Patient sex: F
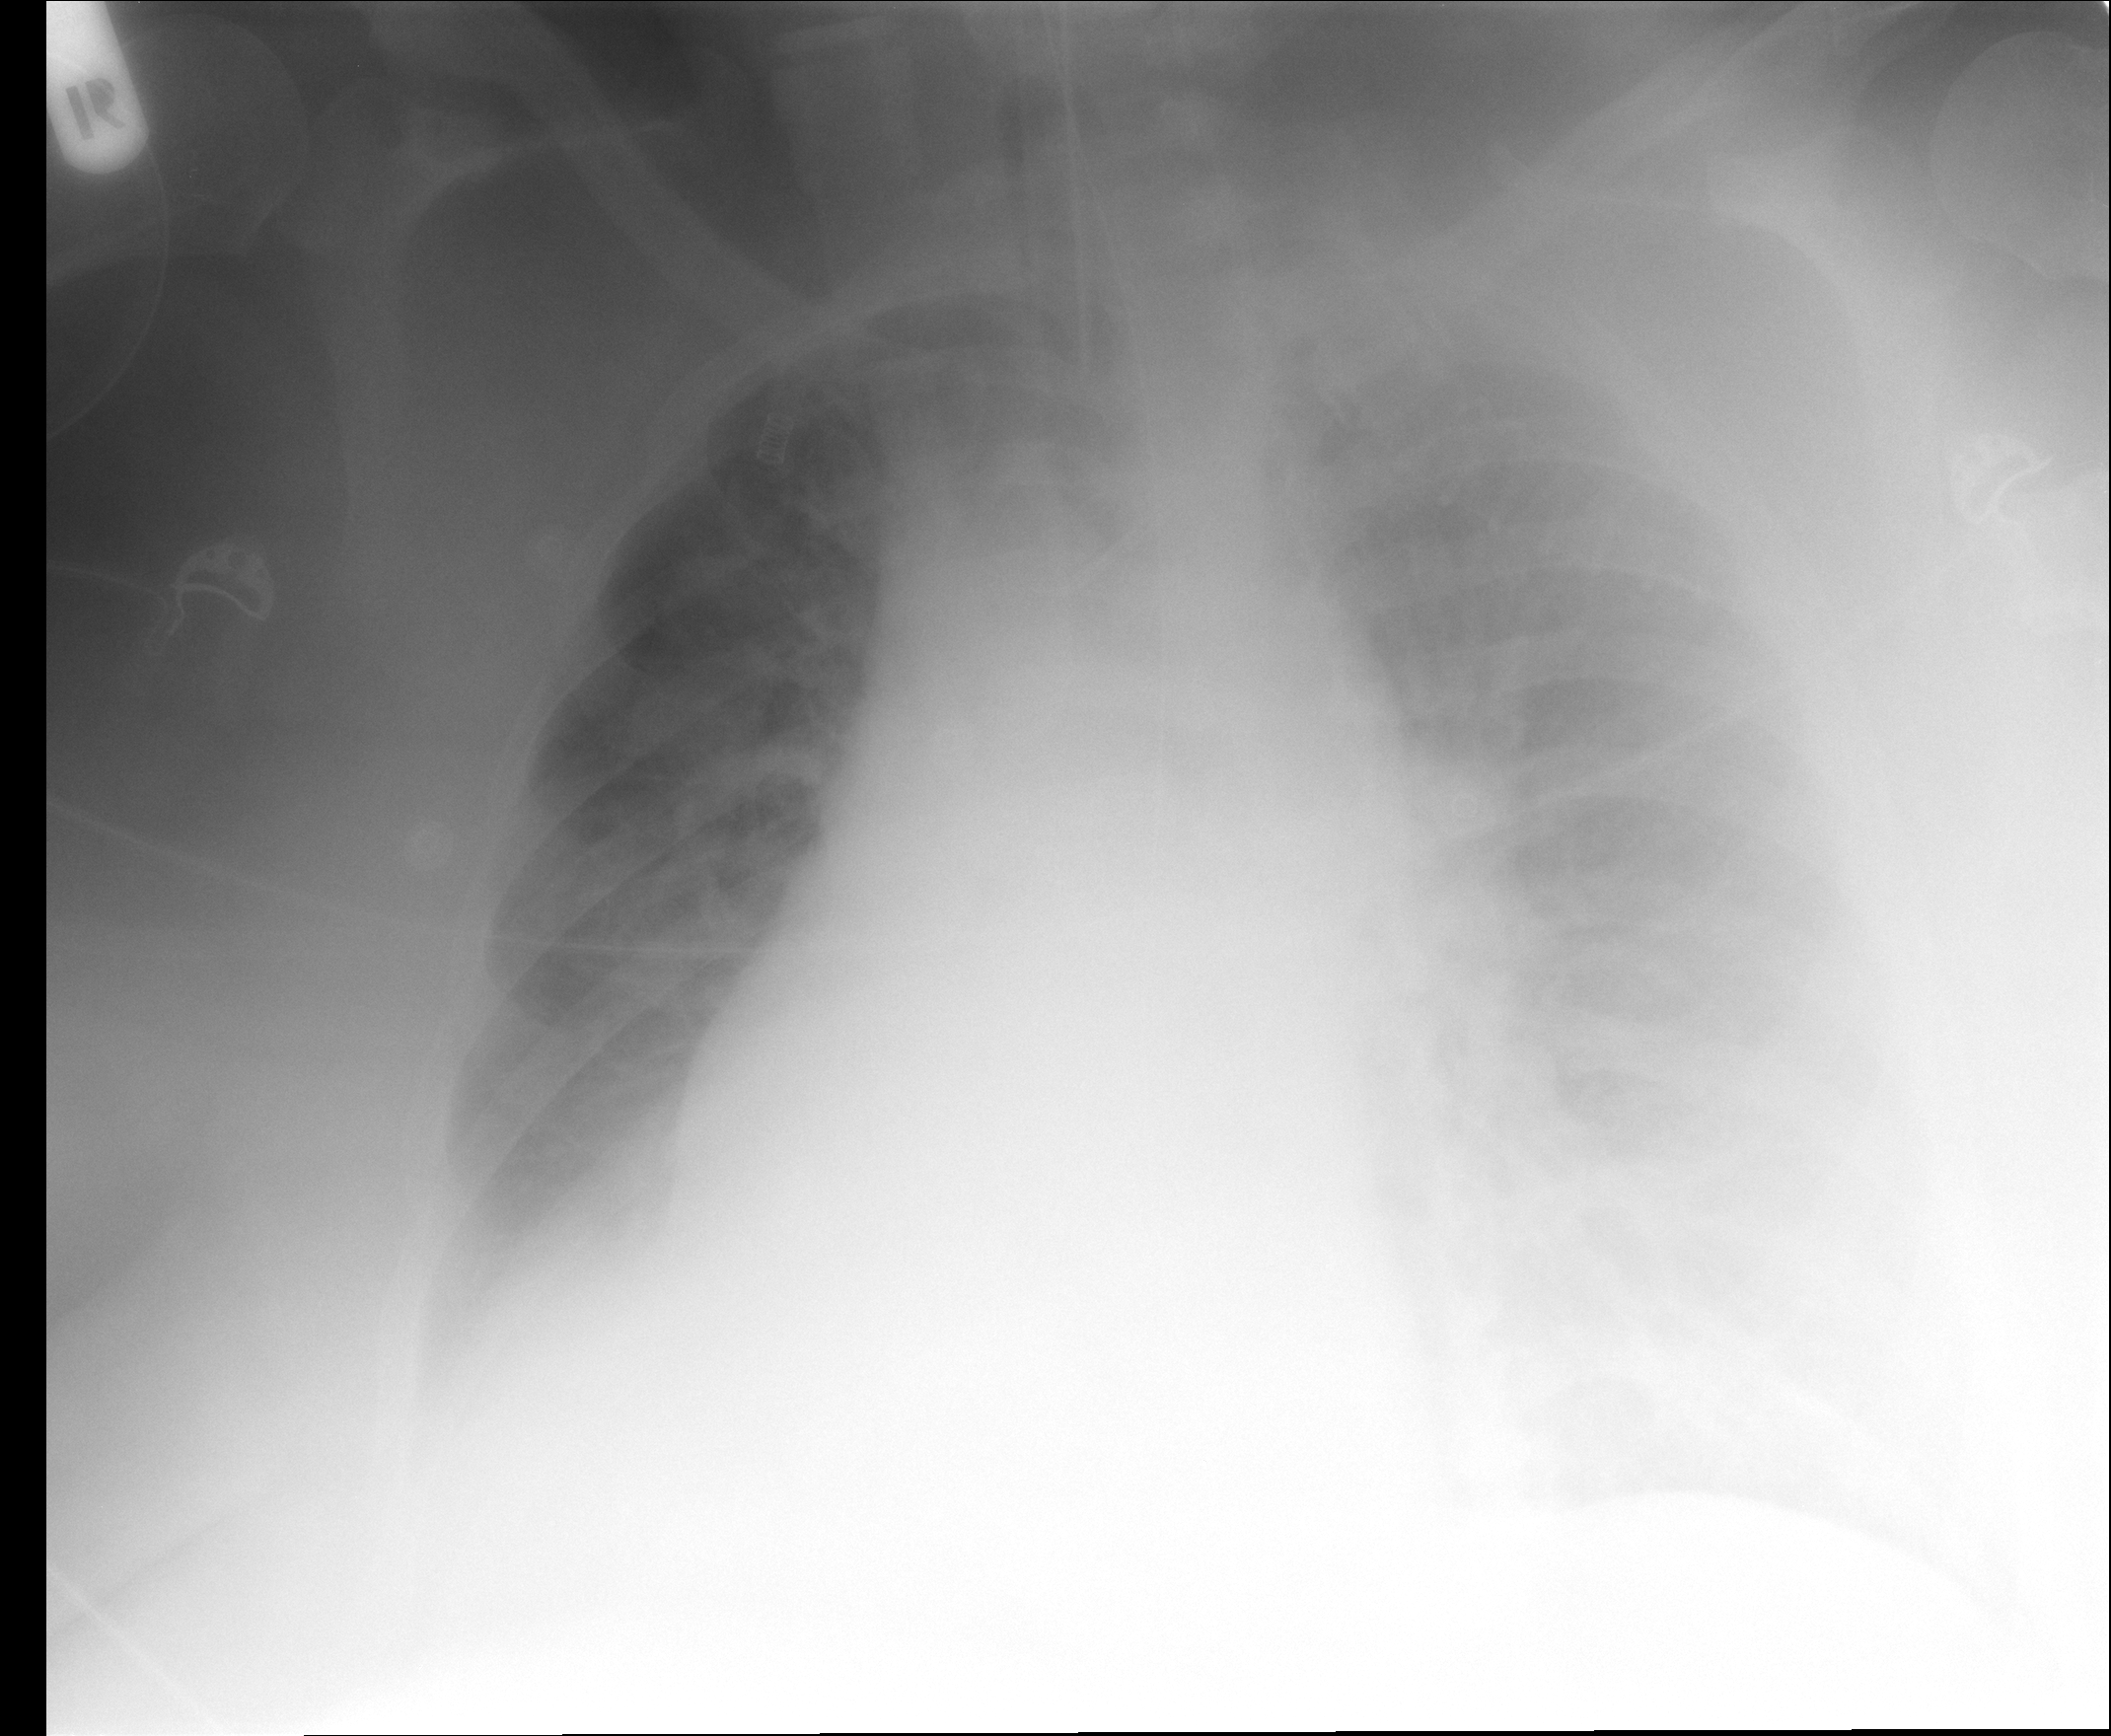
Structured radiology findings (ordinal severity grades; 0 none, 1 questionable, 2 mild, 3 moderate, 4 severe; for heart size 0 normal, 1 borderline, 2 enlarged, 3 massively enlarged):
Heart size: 1
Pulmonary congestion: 2
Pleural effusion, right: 3
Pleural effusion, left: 0
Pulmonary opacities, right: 2
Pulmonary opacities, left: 2
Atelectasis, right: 2
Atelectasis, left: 2